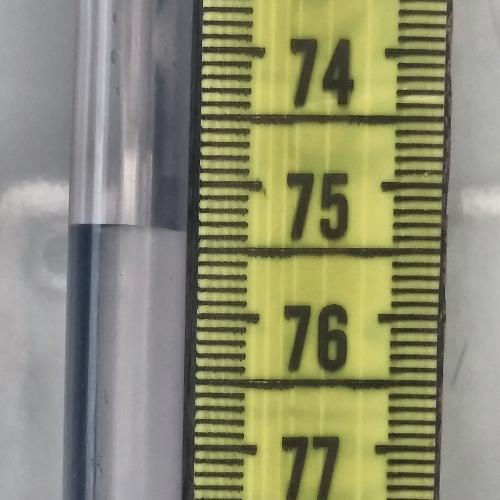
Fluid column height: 75.4 cm